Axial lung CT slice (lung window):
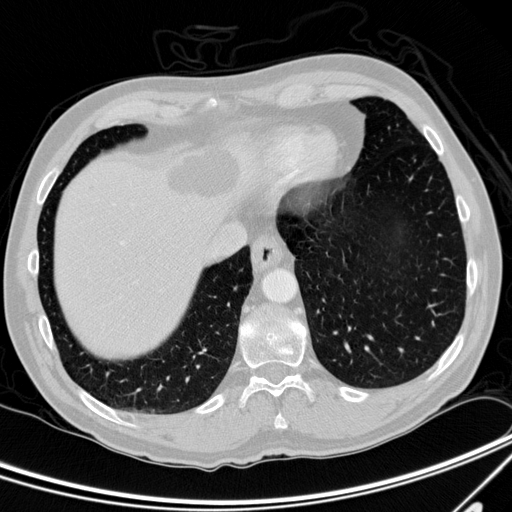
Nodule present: no